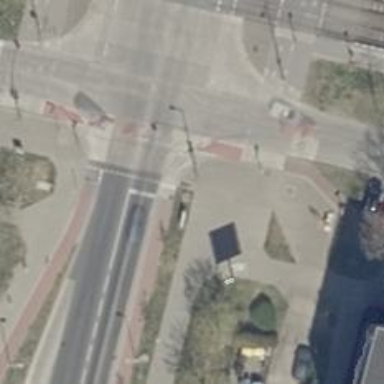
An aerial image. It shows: Road crossing with traffic signals.